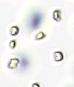
Label: Phaeocystis